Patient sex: M
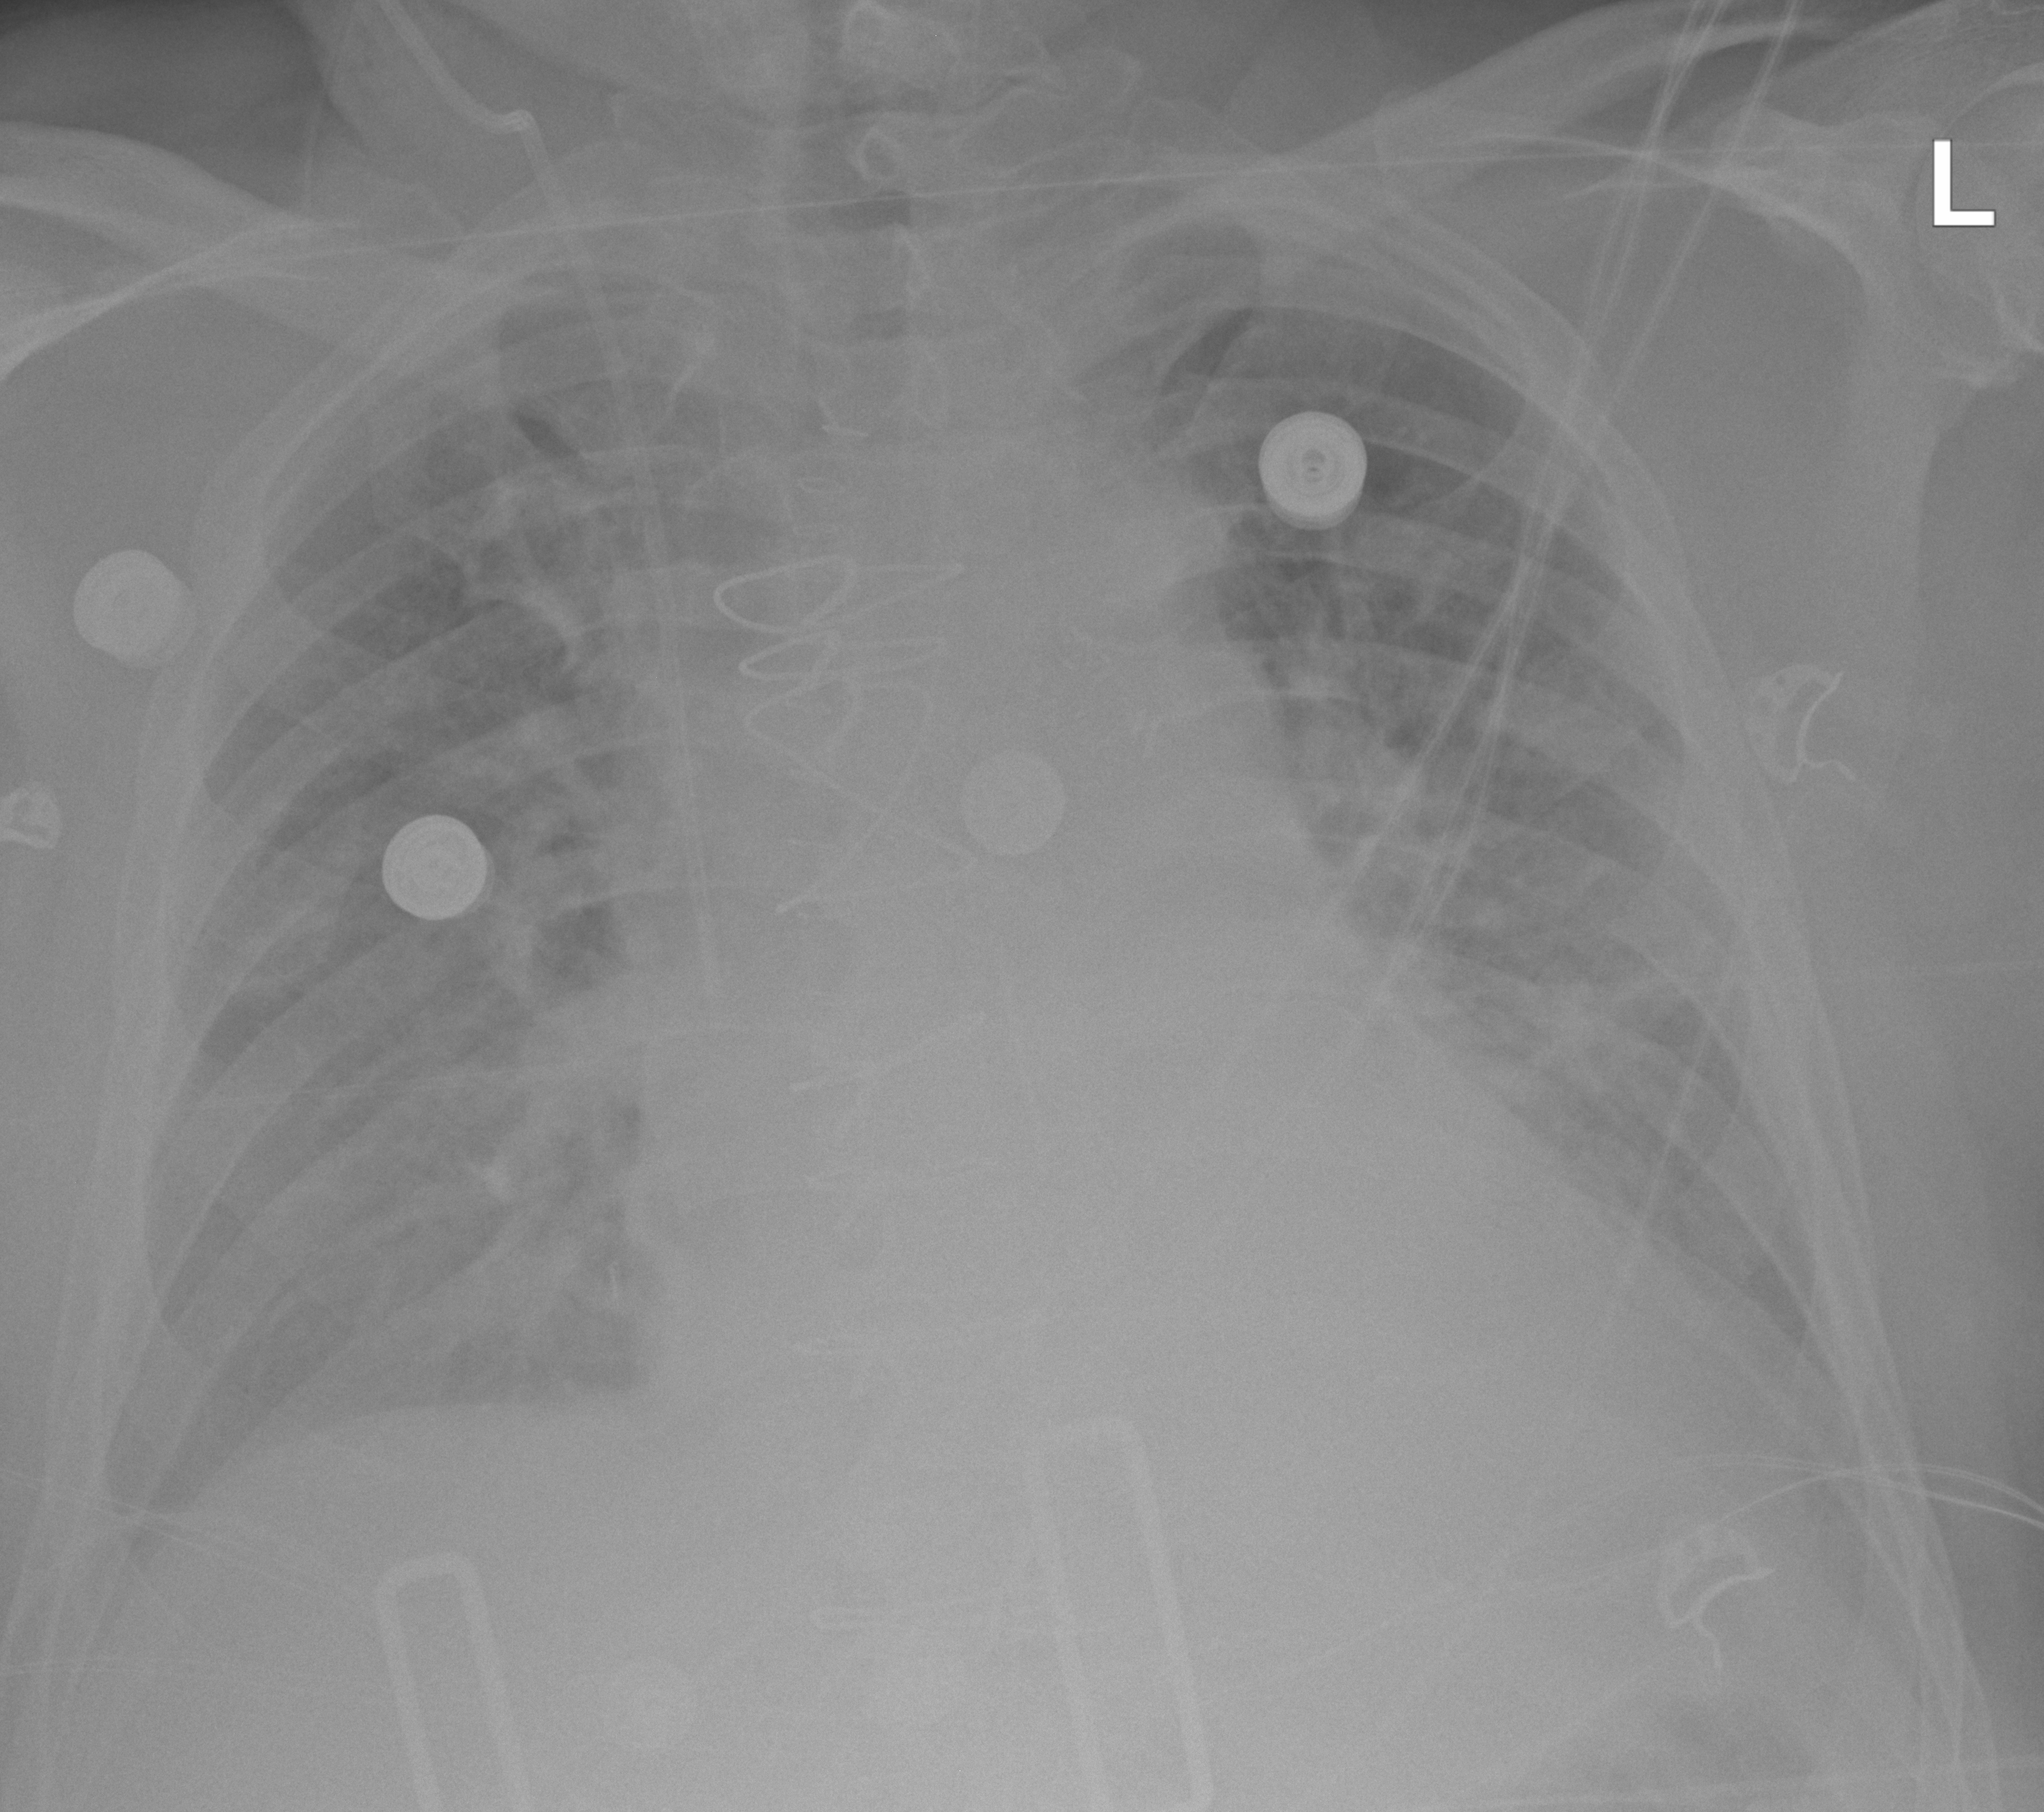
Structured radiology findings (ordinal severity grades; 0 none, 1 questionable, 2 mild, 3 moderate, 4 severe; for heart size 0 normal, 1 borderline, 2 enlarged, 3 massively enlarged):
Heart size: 2
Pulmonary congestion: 2
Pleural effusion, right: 2
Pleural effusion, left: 2
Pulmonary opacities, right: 1
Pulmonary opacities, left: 1
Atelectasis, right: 2
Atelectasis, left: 2